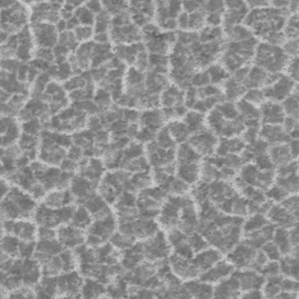
Label: frost